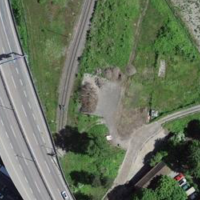
EUNIS habitat code: 57
Species observed at this site:
Epistrophe eligans
Propylaea quatuordecimpunctata